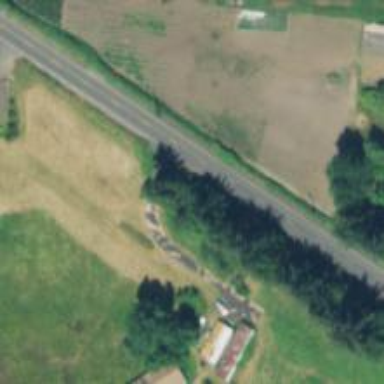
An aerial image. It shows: Secondary road.